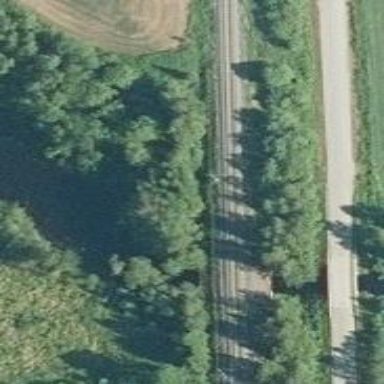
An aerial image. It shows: Bridge carrying railway with continuous electrified contact lines.